Interaction volume radius: 5 \u00c5
Interaction volume height: 45 \u00c5
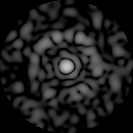
Disorder parameter: 0.8383